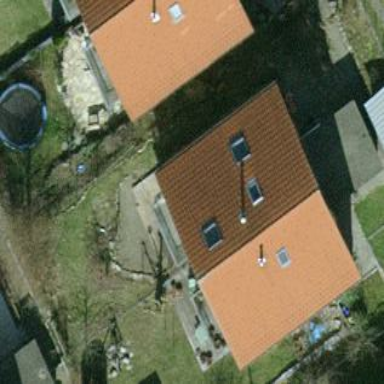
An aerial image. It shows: Semidetached house with gabled roof.